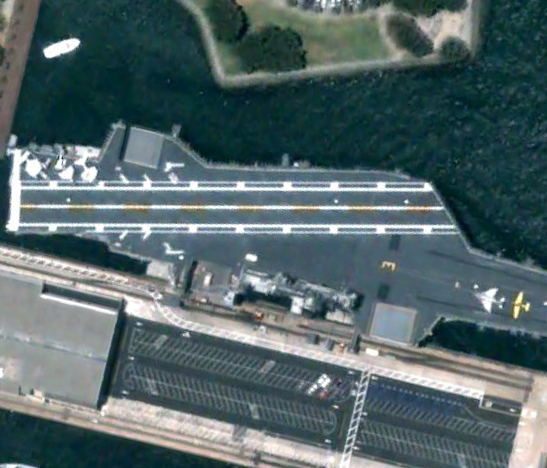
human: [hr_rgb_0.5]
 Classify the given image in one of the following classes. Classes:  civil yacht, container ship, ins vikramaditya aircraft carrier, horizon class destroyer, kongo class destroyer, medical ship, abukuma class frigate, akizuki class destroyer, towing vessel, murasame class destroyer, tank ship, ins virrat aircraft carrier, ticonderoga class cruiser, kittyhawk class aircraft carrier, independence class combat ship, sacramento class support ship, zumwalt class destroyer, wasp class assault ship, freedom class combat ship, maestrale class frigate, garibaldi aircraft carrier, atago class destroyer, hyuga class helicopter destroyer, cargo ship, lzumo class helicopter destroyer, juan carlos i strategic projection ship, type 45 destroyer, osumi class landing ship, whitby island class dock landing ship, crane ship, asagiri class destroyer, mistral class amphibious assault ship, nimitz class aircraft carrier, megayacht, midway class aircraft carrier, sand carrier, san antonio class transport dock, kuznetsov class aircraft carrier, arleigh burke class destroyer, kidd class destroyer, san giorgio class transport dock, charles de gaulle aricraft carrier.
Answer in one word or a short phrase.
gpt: Midway class aircraft carrier